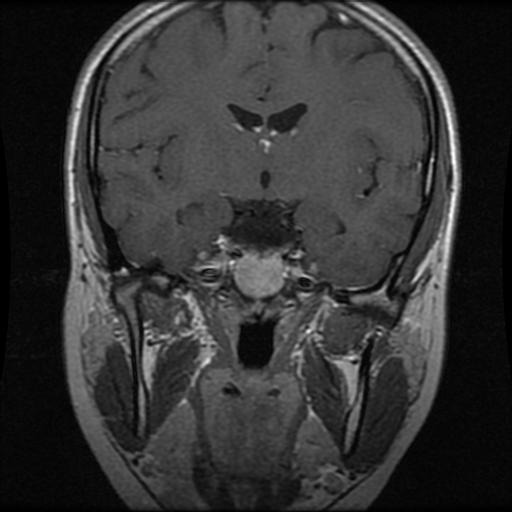
Label: pituitary